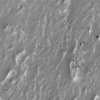
Atmospheric dust classification: not_dusty